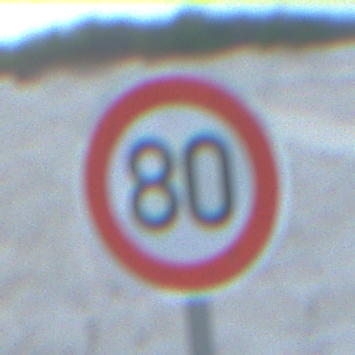
Verkehrszeichen: Geschwindigkeit80
Umgebung: Outdoor, Beach
Tageszeit: SunriseSunset
Wetter: PartlyCloudy
Licht: Natural
Jahreszeit: NotSpecified
Kontrast: LowContrast